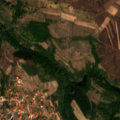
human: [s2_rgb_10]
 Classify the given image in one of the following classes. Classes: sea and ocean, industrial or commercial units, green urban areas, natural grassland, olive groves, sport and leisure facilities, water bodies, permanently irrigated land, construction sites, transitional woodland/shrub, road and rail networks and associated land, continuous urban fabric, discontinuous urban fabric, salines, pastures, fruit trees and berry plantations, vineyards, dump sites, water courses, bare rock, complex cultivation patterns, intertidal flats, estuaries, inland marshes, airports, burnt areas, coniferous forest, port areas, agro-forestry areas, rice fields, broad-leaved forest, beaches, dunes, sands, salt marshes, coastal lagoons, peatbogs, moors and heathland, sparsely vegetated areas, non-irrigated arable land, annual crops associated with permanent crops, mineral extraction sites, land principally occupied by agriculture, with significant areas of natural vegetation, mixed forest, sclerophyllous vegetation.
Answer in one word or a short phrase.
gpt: discontinuous urban fabric, complex cultivation patterns, land principally occupied by agriculture, with significant areas of natural vegetation, broad-leaved forest, mixed forest